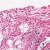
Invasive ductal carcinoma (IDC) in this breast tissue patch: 0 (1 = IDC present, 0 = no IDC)